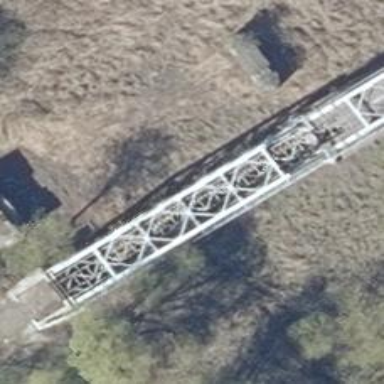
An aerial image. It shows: Asphalt cycleway bridge crossing abandoned railway. The bridge is historic structure.